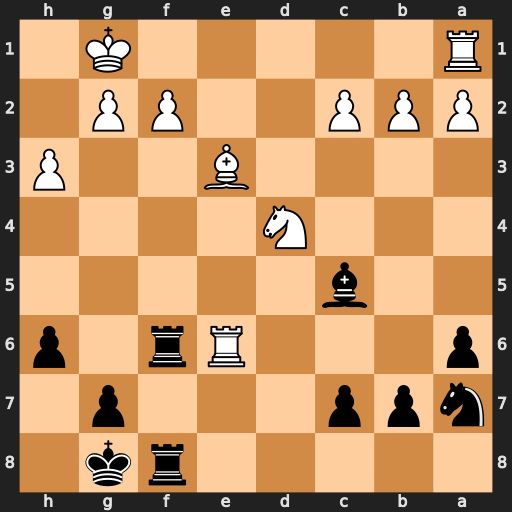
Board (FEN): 5rk1/npp3p1/p3Rr1p/2b5/3N4/4B2P/PPP2PP1/R5K1
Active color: b
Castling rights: -
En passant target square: -
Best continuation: Bxd4 Rxf6 Bxf6 Bxa7 b6